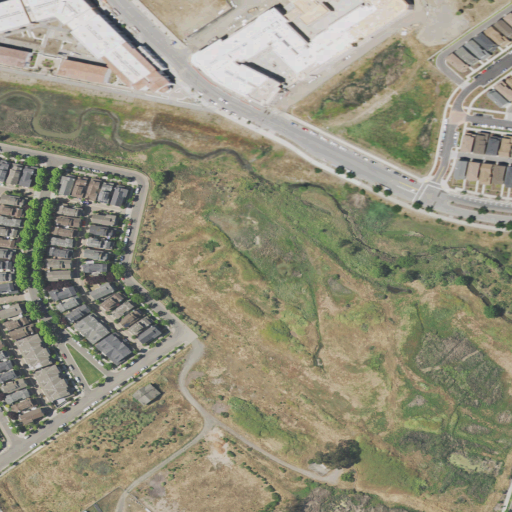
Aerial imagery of valley in California named Refugio Valley containing medium intensity development, open development, low intensity development, herbaceous wetlands, cultivated crops, high intensity development, and grassland